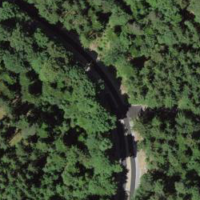
EUNIS habitat code: 43
Species observed at this site:
Buteo buteo
Regulus regulus
Garrulus glandarius